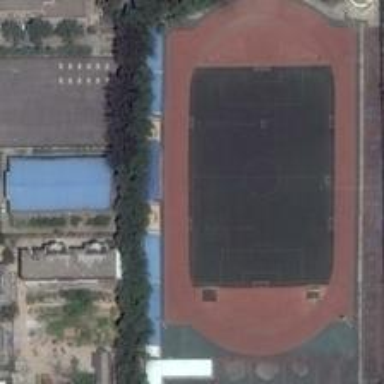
The bustling street and the standard football field are seperated by a line of trees .